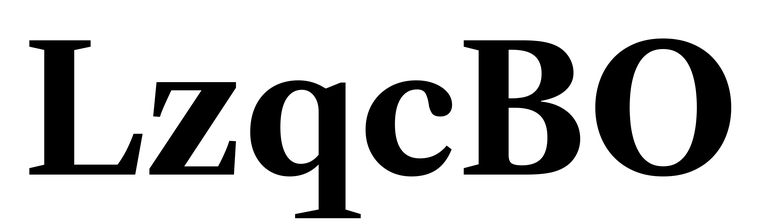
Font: LibreCaslonText_Bold